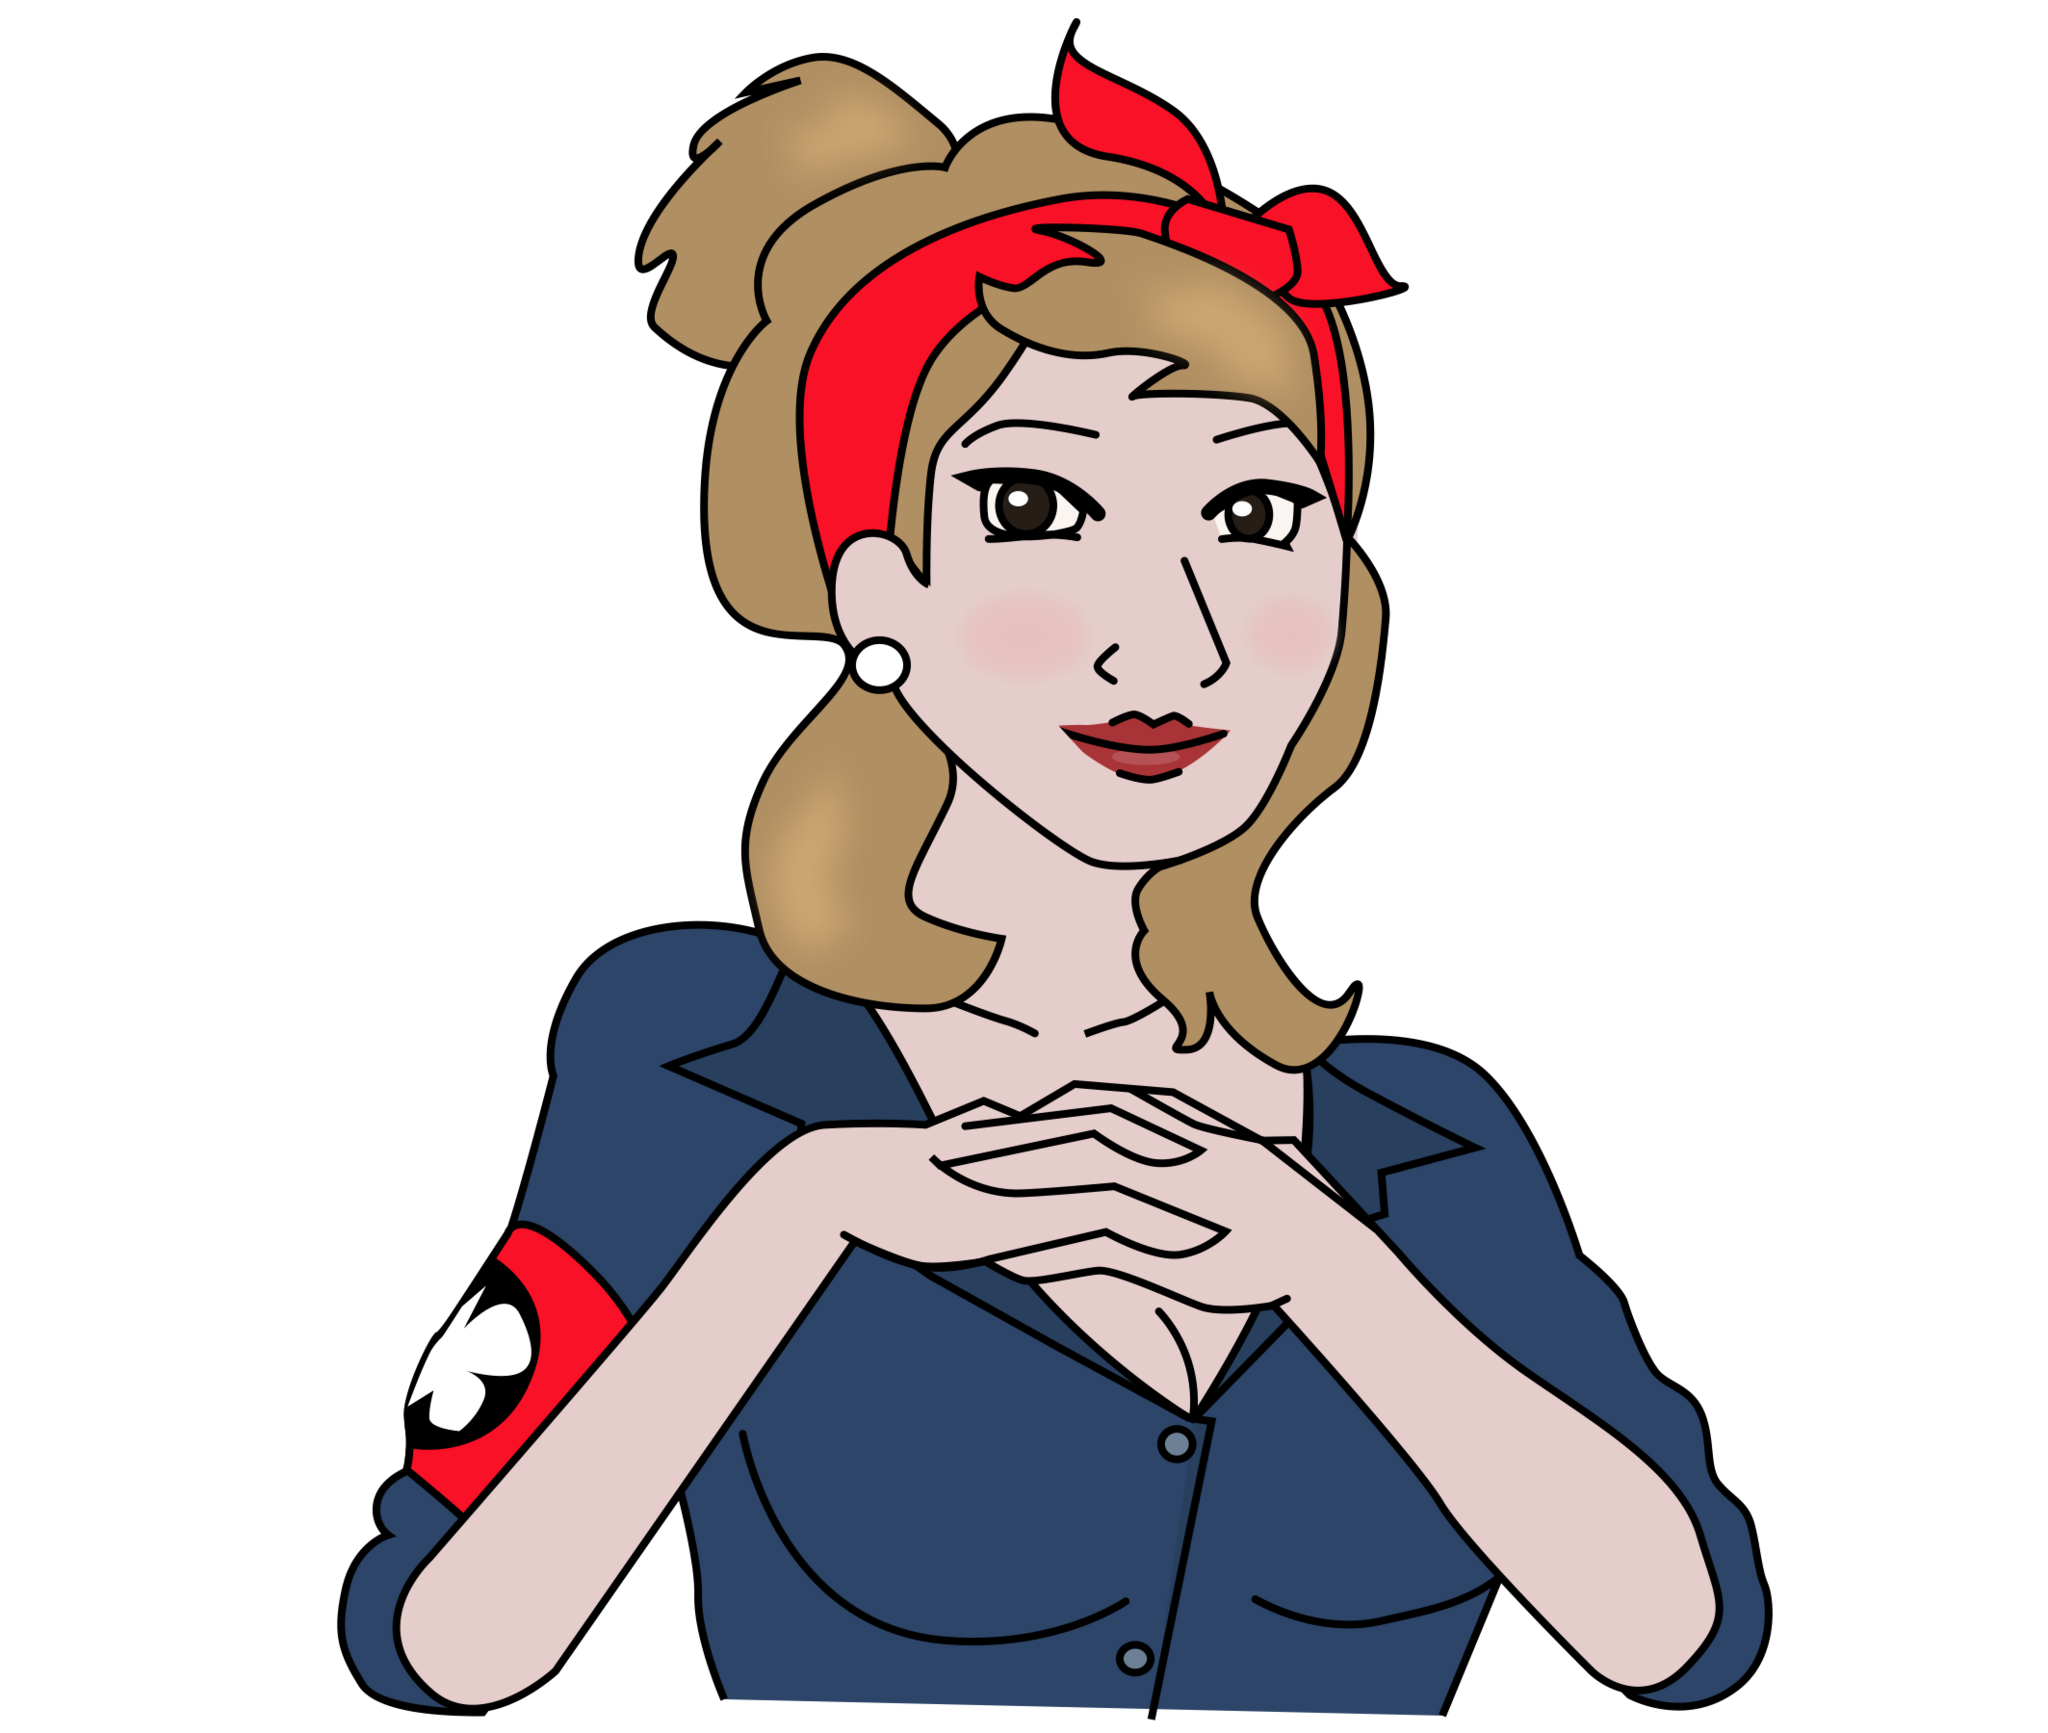
Label: 5_Abusive_Wife